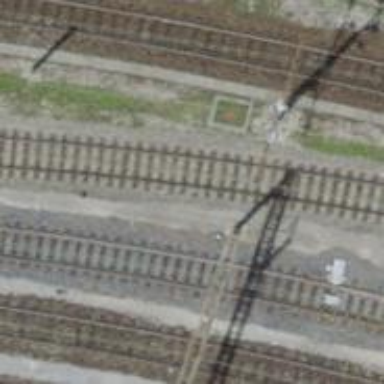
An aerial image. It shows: Single-track electrified railway service yard with contact line for trains.